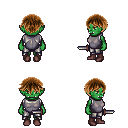
a pixel art fantasy rpg character, female body template, orc, green skin, steel chest armor, metal pants, brown short bangs hairstyle, maroon shoes, dagger, four views (front, back, left, right), 2x2 character sprite sheet, small pixel art, hard edges, no anti-aliasing